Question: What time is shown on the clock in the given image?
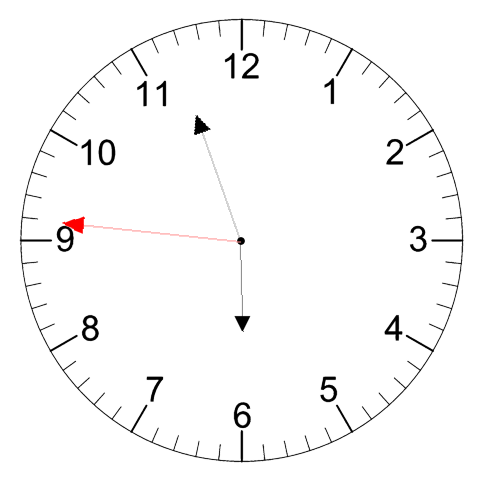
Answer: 05:56:46